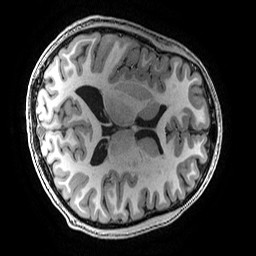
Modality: T1w
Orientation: axial
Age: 14
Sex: male
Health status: ill
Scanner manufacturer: ge
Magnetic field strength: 3 T
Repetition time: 0.007664 s
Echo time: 0.00342 s